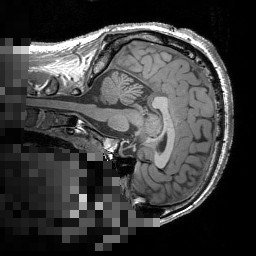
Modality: T1w
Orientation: sagittal
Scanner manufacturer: siemens
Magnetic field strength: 3 T
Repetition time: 1.5 s
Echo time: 0.00291 s